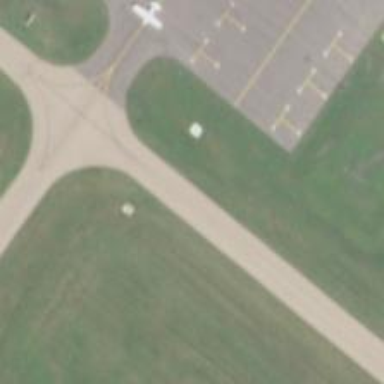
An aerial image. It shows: View of taxiway at the airport.